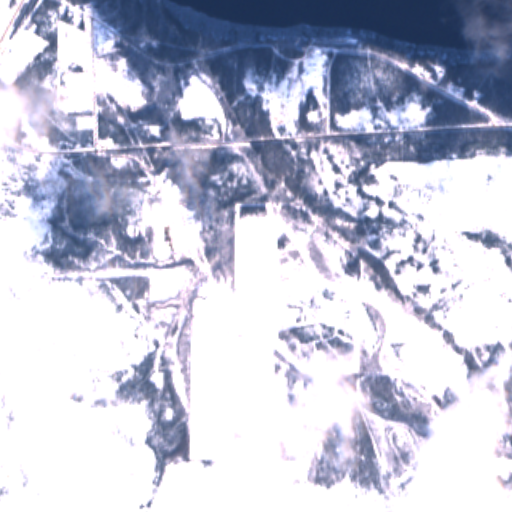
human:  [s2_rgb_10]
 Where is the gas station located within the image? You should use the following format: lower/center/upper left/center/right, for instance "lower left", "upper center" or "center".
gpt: The gas station is located in the upper left of the image.
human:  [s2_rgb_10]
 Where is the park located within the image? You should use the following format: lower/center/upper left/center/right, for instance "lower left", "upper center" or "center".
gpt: The park is located in the upper left of the image.
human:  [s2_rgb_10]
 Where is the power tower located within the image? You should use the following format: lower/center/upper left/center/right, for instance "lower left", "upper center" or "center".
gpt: The power tower is located in the upper left of the image.
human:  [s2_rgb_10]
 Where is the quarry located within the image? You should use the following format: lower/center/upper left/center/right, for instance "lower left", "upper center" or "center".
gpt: The quarry is located in the upper right of the image.
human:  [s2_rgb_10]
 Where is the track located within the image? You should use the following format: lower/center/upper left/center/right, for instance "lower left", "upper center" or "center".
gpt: The track is located in the lower right of the image.
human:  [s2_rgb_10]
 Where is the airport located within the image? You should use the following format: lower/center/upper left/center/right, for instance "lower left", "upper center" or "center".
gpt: There is no airport in the image.